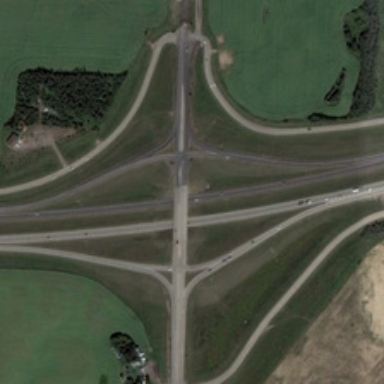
A spindle shaped viaduct occupies a diamand shaped land which is surrounded by three pieces of greenland and a piece of bareland .